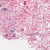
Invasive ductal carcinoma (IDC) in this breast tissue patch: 0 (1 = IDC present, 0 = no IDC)